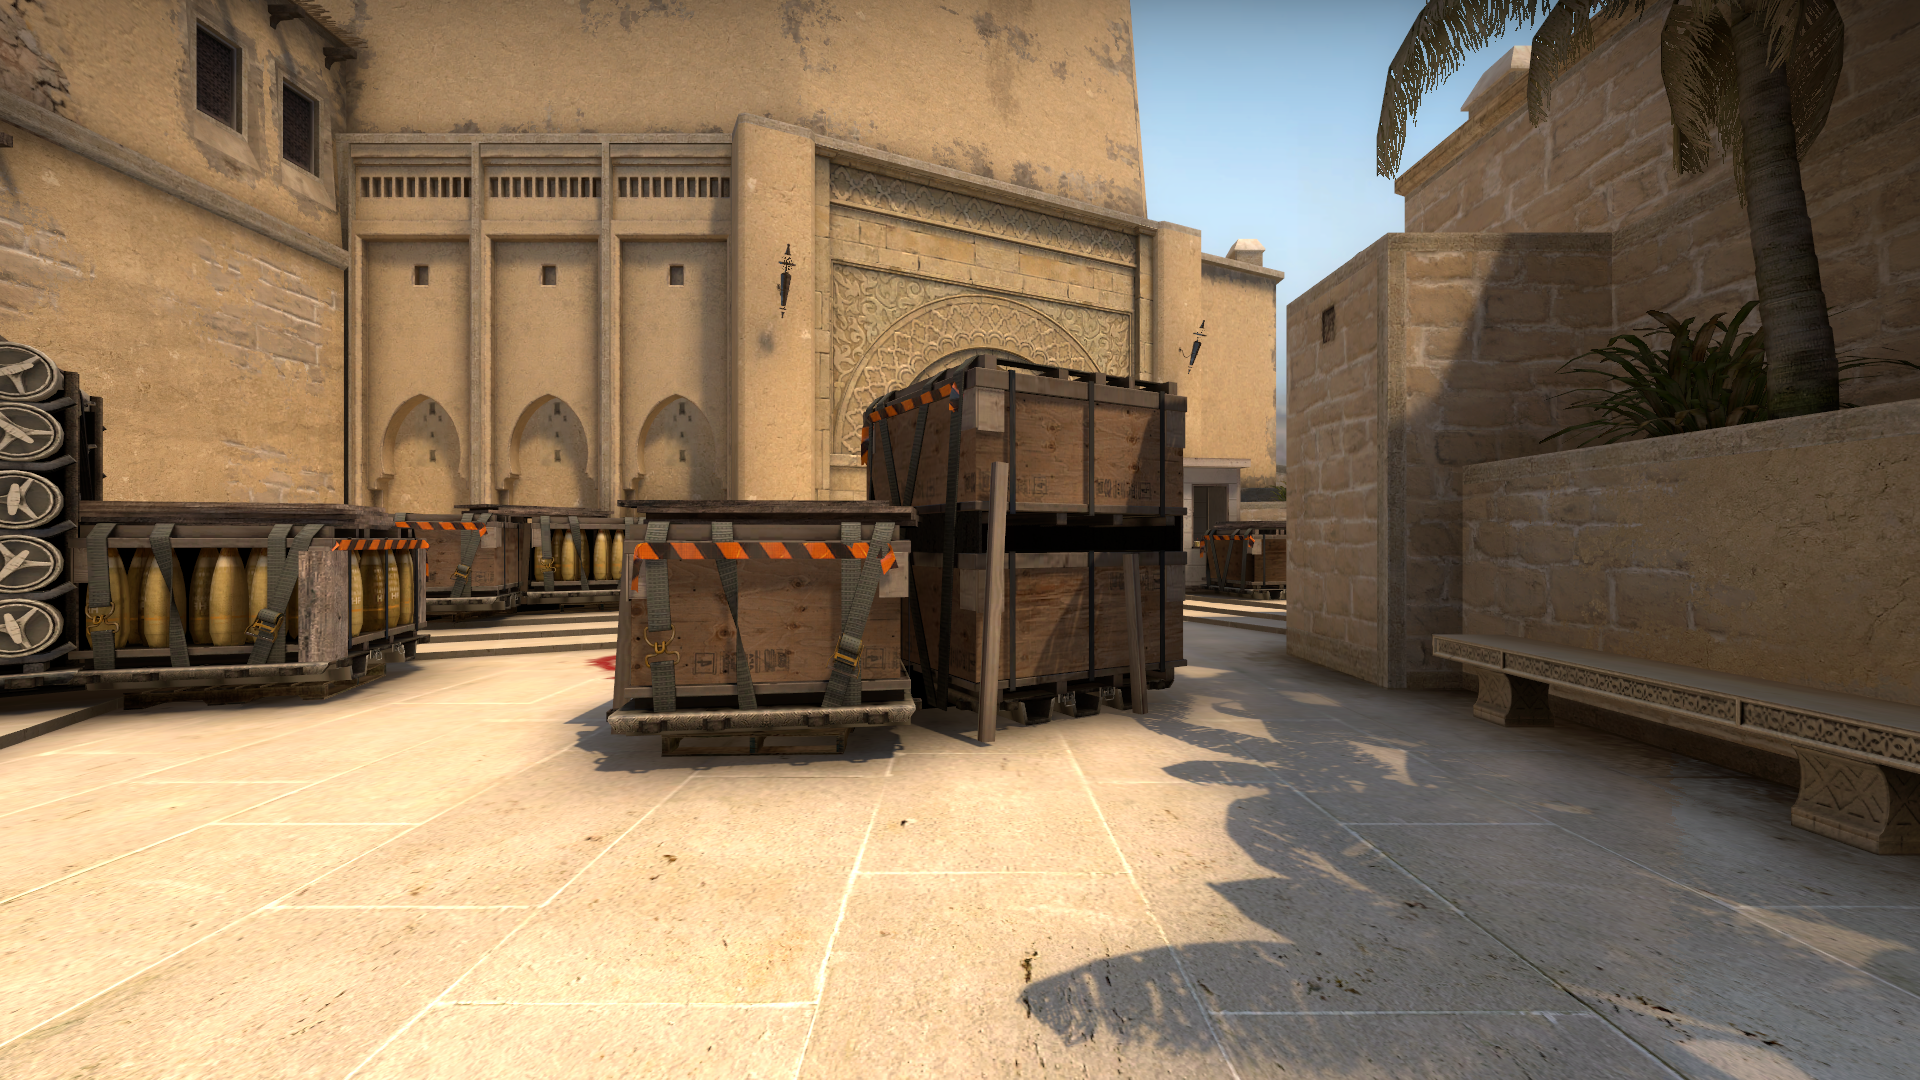
Map: de_mirage